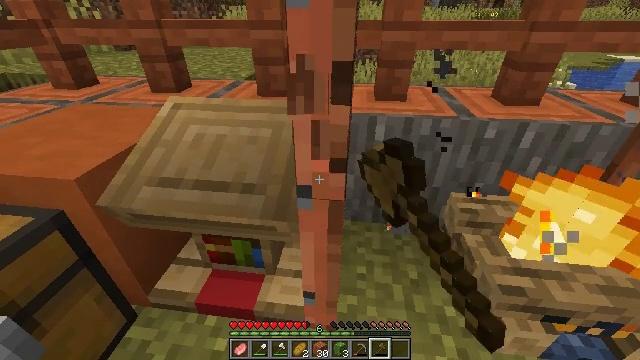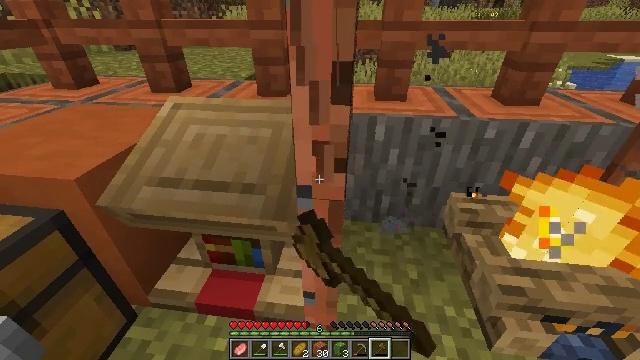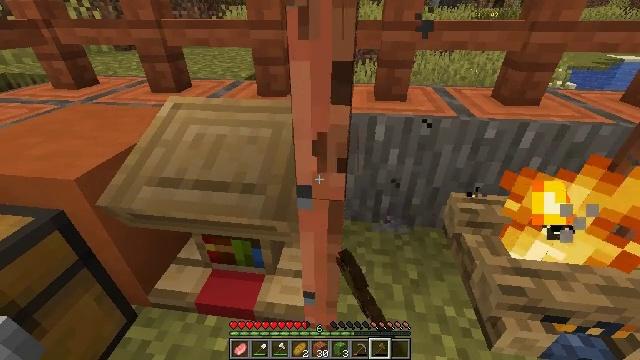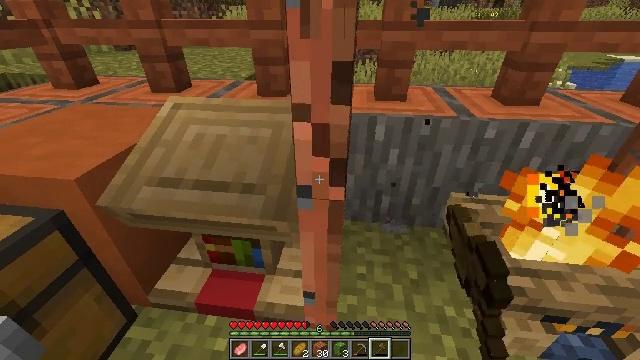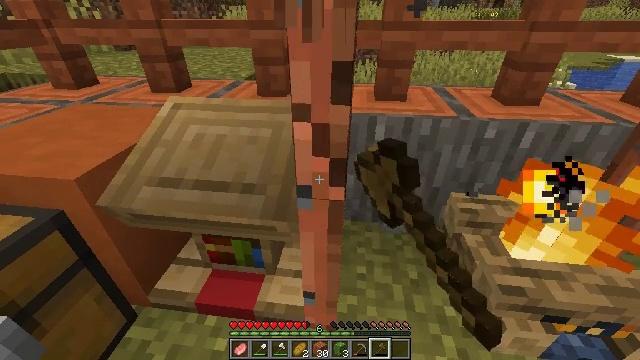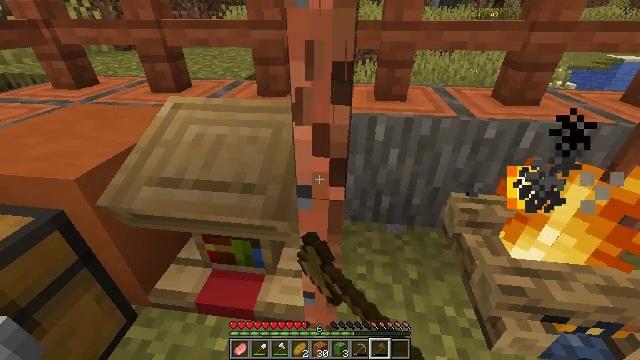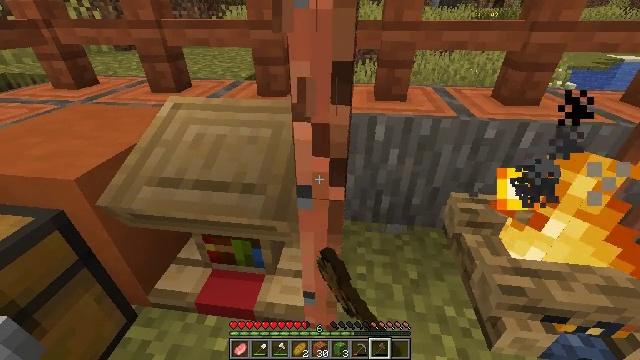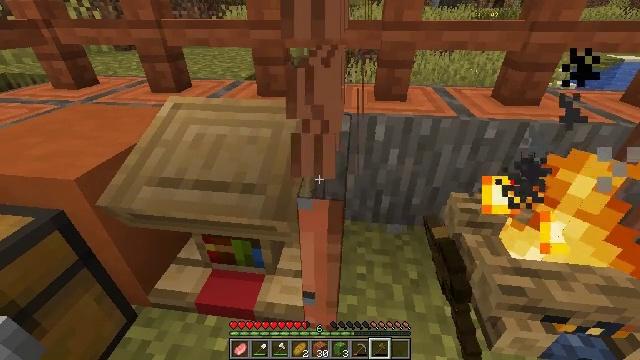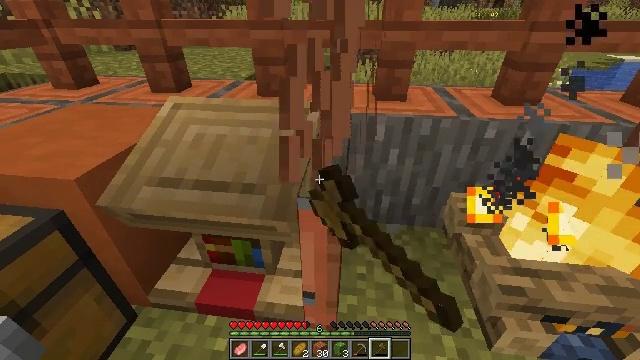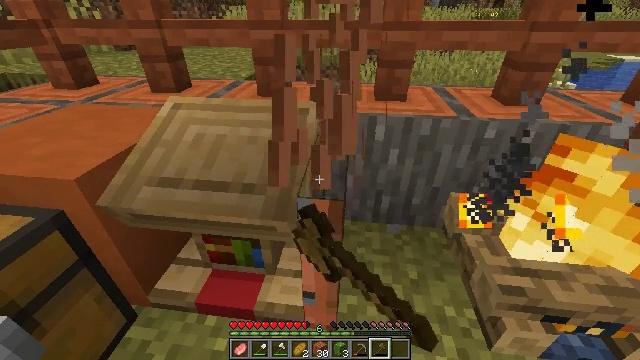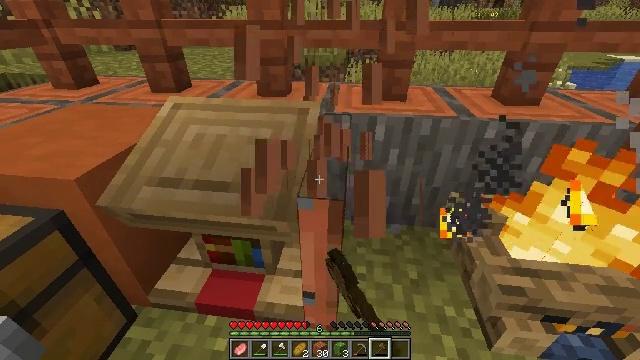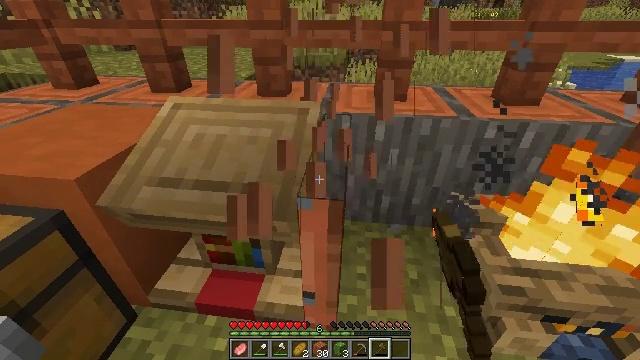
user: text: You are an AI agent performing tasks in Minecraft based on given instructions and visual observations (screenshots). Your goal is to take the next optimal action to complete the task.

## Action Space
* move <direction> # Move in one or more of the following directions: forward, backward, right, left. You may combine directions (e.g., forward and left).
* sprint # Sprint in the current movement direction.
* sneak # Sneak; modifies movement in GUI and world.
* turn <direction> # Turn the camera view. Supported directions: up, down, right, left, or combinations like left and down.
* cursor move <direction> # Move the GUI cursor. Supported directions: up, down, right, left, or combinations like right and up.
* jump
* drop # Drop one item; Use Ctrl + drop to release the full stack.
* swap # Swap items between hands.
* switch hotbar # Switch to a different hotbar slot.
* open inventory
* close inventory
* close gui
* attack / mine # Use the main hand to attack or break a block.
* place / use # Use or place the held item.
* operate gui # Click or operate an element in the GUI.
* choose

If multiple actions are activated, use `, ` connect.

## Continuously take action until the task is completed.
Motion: motion action
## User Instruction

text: Collect the acacia door for reuse.
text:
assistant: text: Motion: attack / mine
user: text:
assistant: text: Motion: attack / mine
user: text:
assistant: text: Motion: attack / mine
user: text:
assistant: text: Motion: attack / mine
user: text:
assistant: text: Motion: attack / mine
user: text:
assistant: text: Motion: attack / mine
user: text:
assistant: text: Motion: attack / mine
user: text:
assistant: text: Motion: attack / mine
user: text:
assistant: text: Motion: attack / mine
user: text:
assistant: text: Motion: attack / mine
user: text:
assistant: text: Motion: attack / mine
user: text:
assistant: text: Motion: attack / mine